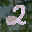
Label: 2